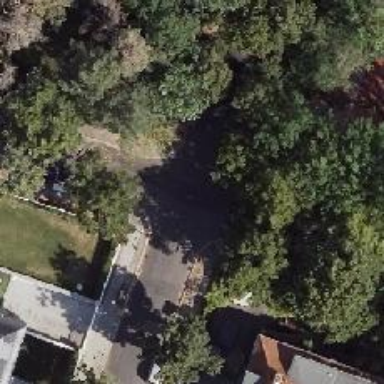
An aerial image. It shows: Residential road with asphalt surface. Both sides have sidewalks.